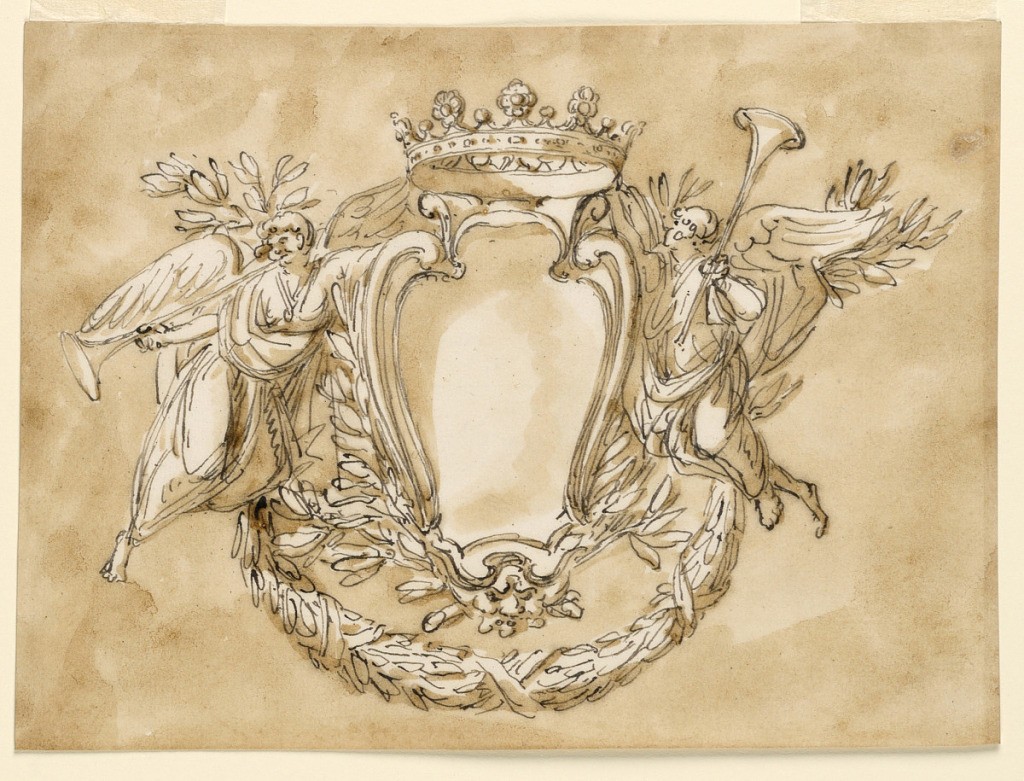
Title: Coat of arms
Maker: Giuseppe Barberi, Italian, 1746–1809
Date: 1780–1800
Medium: Pen and brown ink, brush and brown wash on off-white laid paper
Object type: Drawing
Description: An escutcheon with a crown on top, above two crossed branches with a mask above the crossing point. Two angels flow beside it, the left one blowing the trumpet, the right one raising the trumpet with his left hand, supporting the crown with his right one. Usual background.